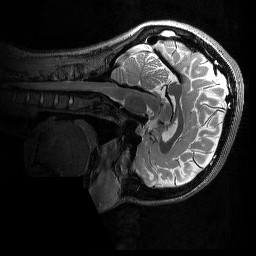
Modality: T2w
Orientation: sagittal
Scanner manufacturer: siemens
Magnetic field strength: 3 T
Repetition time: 3.2 s
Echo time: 0.565 s